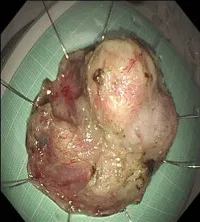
(C) Gastroscopy of Case 3 showed a submucosal bulge below the gastric cardia, with a maximum diameter of 2.0cm, and a shallow ulcer on the surface.
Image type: medical_photograph (other_medical_photograph)